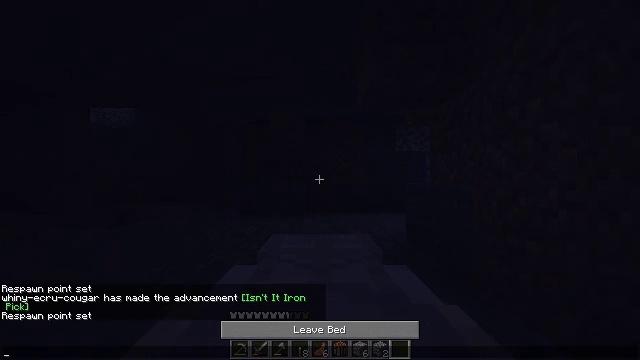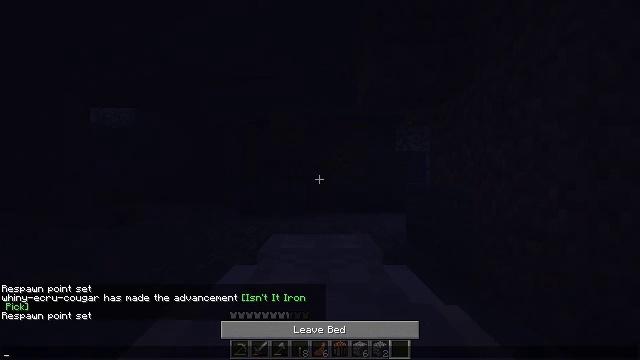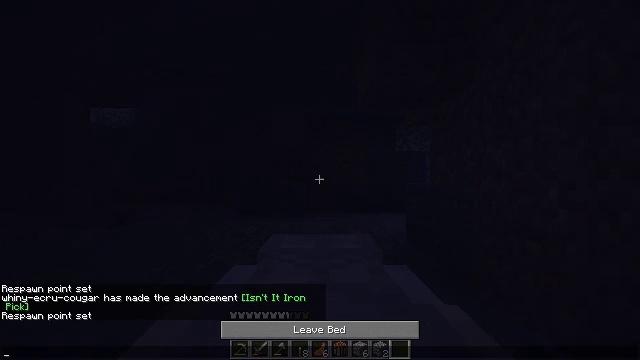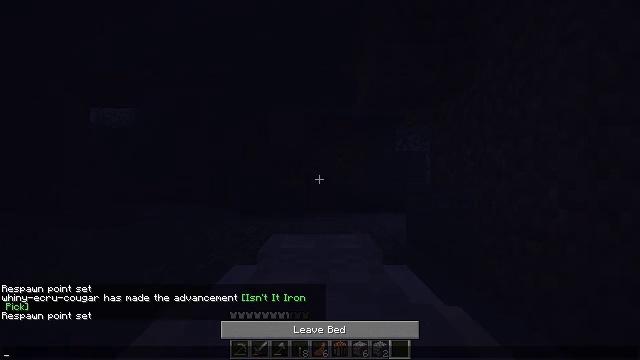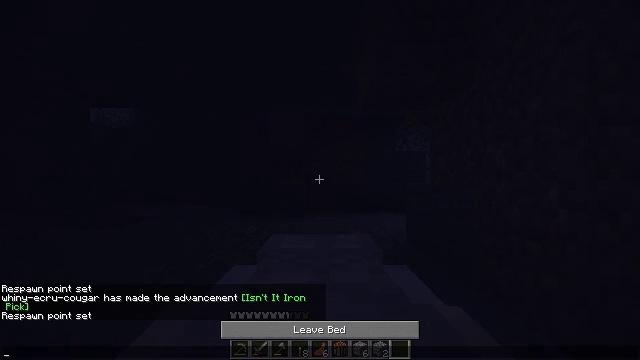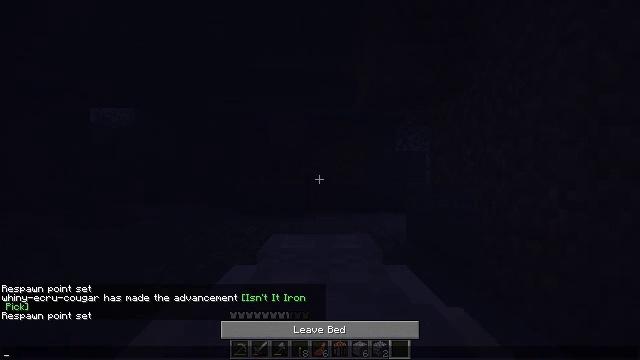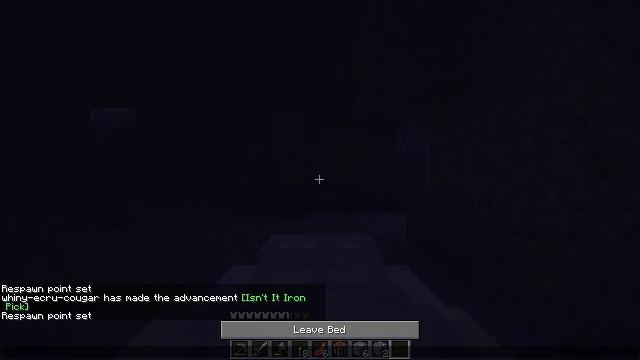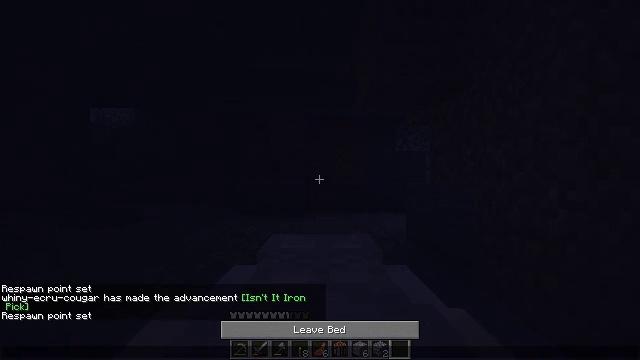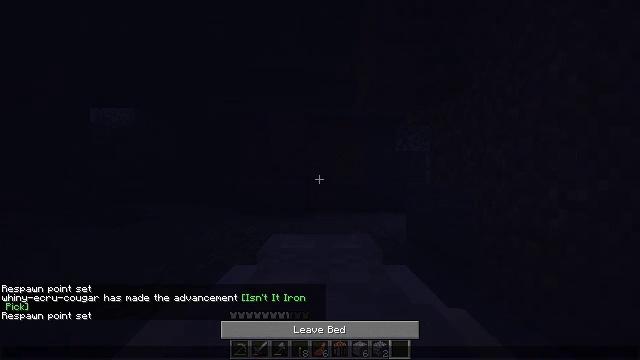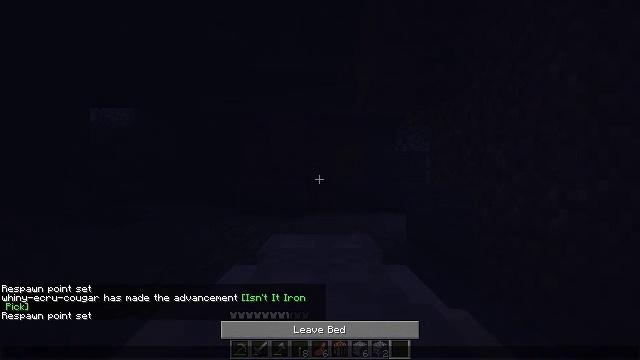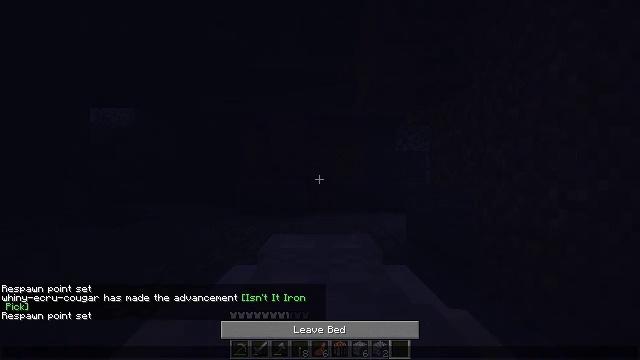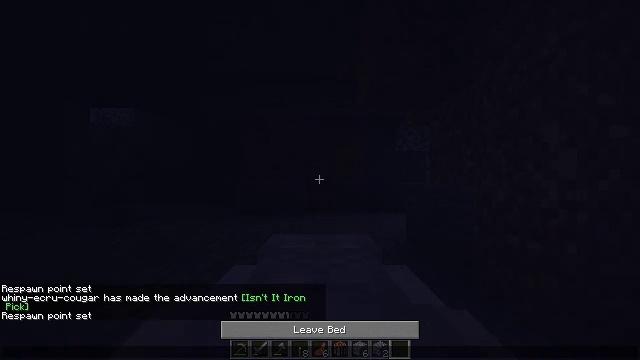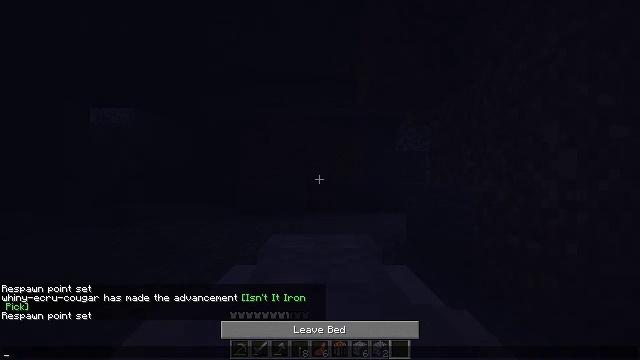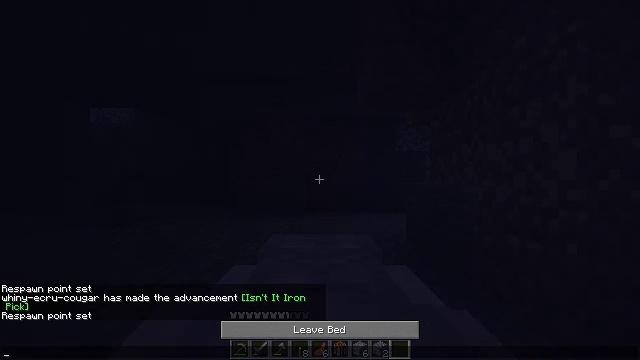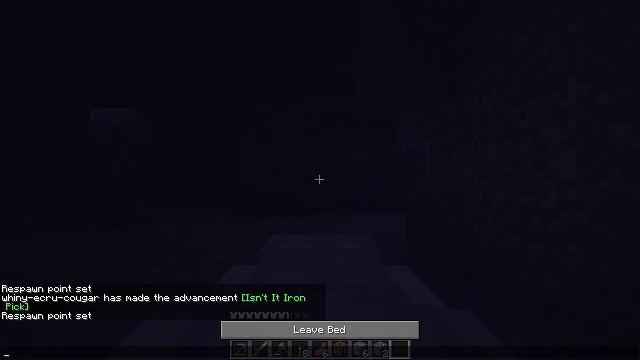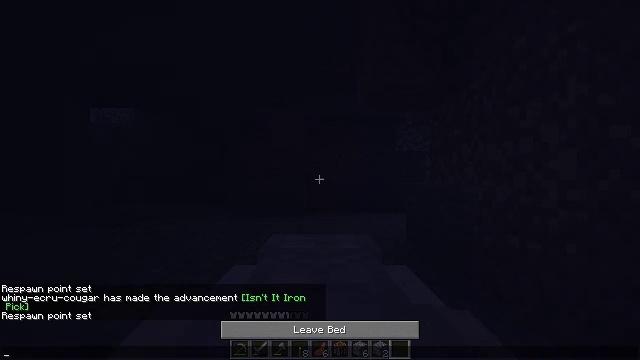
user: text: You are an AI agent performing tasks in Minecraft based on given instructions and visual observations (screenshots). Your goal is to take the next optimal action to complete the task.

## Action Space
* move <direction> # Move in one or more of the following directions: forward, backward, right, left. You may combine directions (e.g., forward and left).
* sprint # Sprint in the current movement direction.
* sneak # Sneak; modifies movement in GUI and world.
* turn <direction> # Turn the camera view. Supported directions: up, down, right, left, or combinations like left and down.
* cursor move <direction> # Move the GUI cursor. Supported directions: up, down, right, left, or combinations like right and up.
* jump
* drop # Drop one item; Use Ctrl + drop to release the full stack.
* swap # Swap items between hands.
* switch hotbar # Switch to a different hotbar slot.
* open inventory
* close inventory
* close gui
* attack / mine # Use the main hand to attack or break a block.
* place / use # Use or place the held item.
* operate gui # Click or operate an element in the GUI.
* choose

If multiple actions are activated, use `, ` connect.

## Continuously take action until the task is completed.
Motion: motion action
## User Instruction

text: Break the white bed to relocate it.
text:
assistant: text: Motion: no_op
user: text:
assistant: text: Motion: no_op
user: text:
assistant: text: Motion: no_op
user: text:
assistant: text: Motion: no_op
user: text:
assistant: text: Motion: no_op
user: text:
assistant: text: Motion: no_op
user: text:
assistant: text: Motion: no_op
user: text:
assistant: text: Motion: no_op
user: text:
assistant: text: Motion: no_op
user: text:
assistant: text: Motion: no_op
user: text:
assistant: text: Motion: no_op
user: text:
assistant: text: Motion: no_op
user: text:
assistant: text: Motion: no_op
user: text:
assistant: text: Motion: no_op
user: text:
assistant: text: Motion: no_op
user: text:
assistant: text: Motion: no_op
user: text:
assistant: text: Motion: no_op
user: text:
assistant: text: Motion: no_op
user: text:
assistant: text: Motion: no_op
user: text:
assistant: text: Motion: no_op
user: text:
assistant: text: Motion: no_op
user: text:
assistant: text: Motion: no_op
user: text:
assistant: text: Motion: no_op
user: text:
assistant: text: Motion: no_op
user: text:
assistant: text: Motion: no_op
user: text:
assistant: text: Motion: no_op
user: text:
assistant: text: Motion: no_op
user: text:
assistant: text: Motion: no_op
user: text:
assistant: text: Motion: no_op
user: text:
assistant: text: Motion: no_op